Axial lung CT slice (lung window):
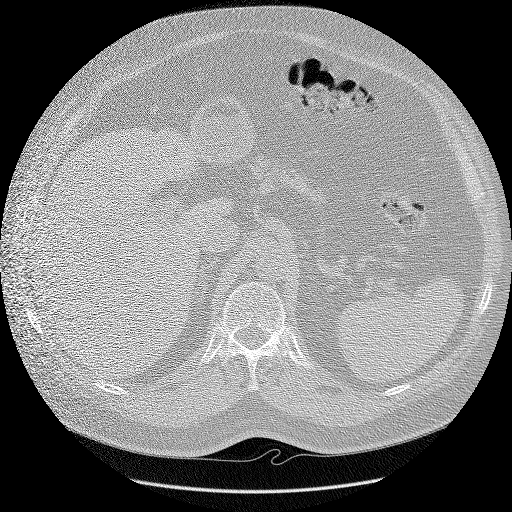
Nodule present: no